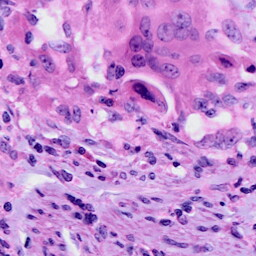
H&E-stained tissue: Cervix